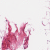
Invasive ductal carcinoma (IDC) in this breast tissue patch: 0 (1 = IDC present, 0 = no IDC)